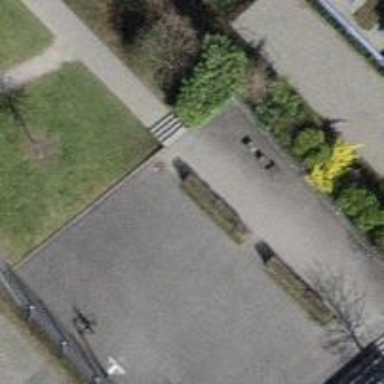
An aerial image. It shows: Set of steps on the road.